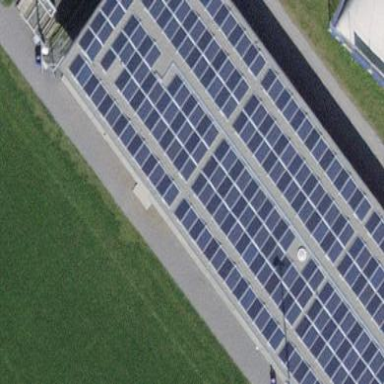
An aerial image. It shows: Solar photovoltaic panel generator.